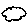
Label: cloud